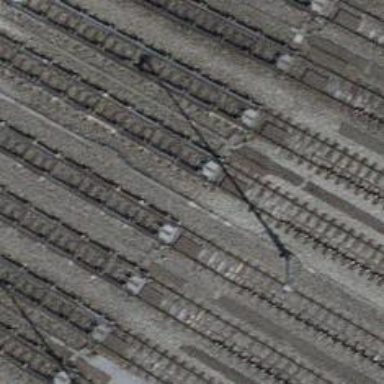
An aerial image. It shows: Single-track railway yard with beam retarder.